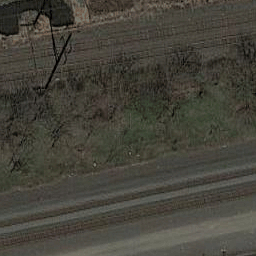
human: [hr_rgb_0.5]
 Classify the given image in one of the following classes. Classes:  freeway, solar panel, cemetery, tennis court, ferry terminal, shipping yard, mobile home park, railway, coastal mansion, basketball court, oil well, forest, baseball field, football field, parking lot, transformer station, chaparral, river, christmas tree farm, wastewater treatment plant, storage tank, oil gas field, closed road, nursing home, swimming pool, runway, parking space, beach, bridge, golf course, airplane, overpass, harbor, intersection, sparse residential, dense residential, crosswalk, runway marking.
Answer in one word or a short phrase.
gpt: railway